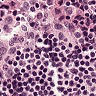
Metastatic tissue present: no